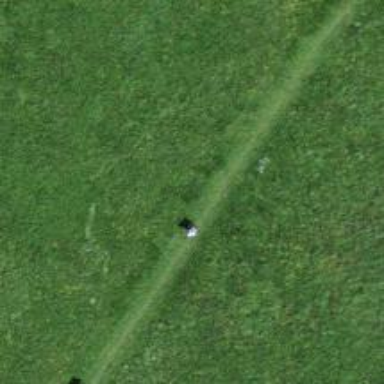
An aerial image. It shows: Path covered with grass.